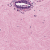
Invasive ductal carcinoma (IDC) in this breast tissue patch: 0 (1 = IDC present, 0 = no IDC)